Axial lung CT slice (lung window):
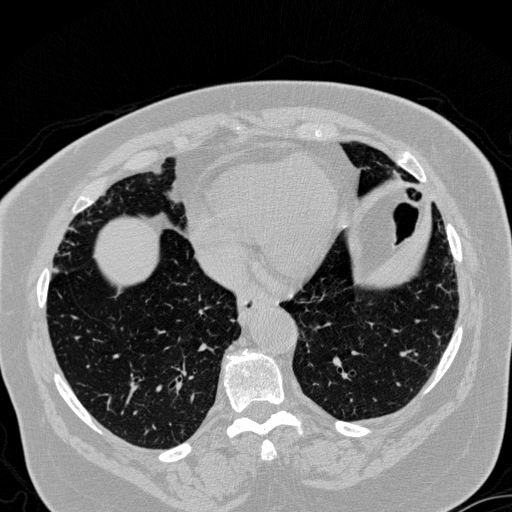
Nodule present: no